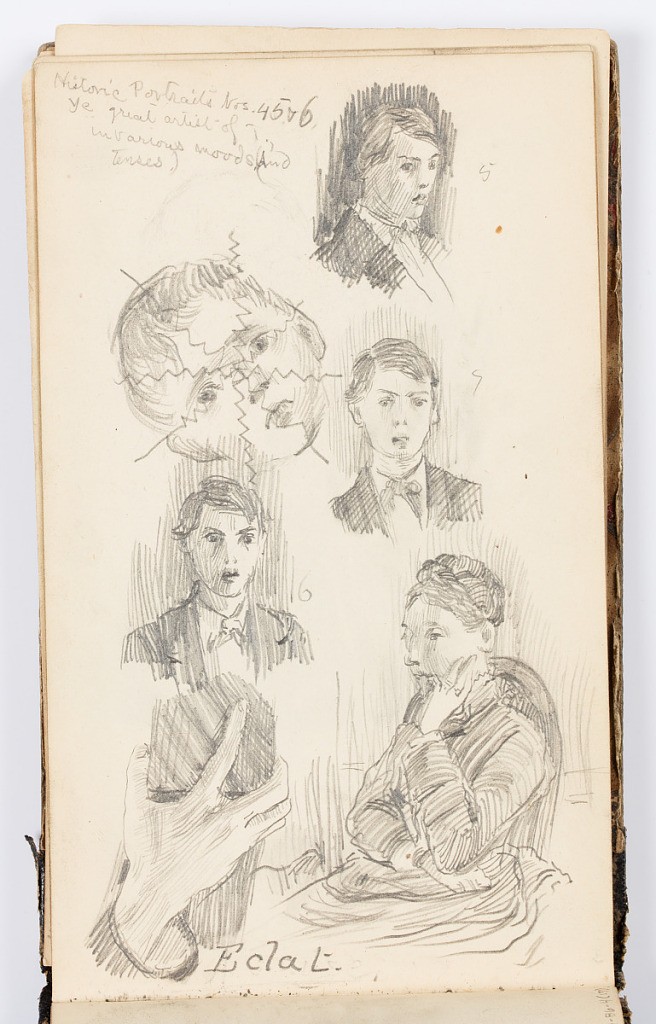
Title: Sketchbook Page: Historic Portraits Nos. 4, 5, & 6 (Self-Portraits)
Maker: Kenyon Cox, American, 1856–1919
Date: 1875
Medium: Graphite on paper
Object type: Sketchbook folio
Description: Slef-portraits of the artists in various moods.